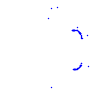
Particle: kaon